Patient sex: F
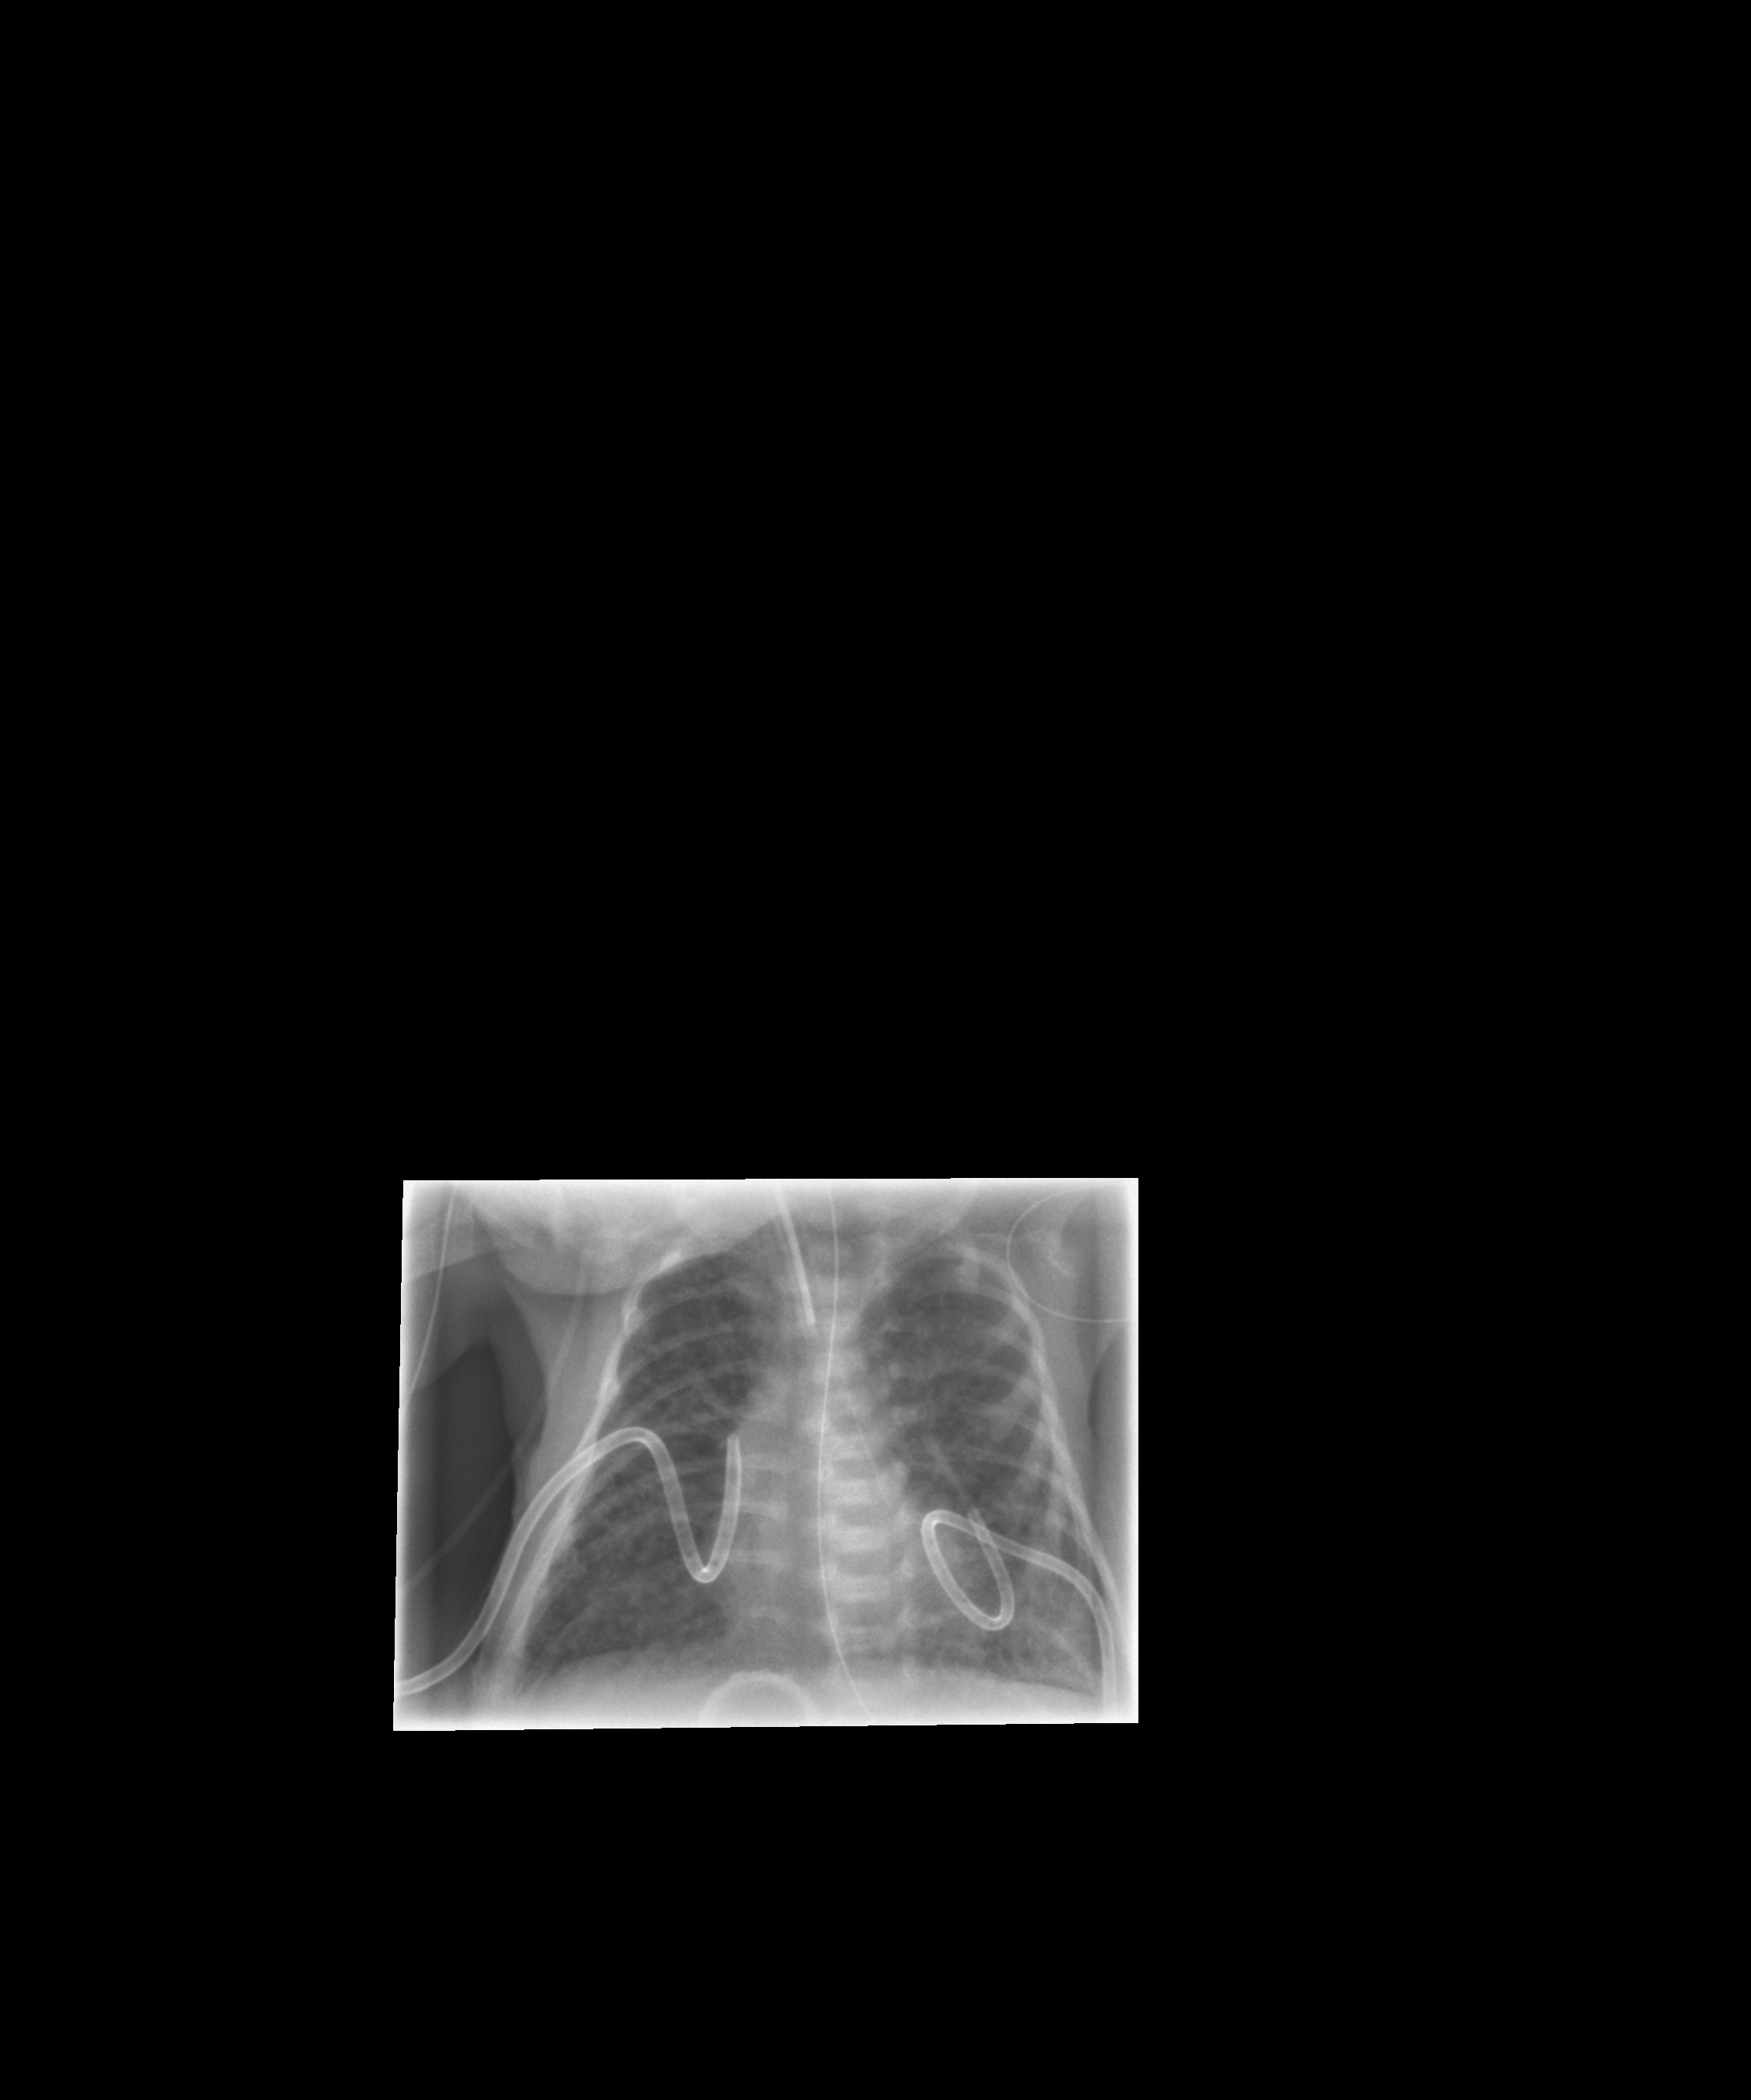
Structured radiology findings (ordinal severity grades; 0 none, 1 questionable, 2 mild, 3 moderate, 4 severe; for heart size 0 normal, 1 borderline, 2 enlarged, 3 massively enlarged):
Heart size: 1
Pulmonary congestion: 2
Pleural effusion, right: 0
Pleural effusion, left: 0
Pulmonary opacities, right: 0
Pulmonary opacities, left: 2
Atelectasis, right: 2
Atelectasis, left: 2